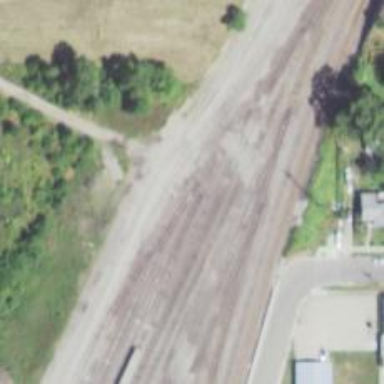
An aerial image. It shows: Railway yard.